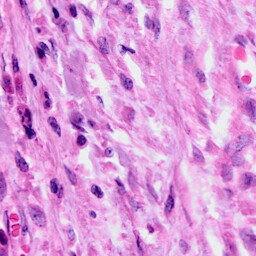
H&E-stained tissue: Cervix